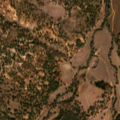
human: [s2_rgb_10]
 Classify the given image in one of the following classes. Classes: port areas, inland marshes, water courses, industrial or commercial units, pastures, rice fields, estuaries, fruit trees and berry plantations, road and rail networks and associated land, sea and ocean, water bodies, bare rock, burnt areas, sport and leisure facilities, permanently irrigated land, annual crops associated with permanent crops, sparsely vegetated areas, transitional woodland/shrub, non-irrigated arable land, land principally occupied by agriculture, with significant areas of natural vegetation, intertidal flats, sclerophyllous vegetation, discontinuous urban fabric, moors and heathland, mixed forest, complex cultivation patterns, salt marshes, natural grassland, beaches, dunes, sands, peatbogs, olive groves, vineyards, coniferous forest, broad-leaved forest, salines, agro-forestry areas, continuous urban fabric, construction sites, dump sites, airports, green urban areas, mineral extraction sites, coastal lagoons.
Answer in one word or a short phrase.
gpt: non-irrigated arable land, agro-forestry areas, broad-leaved forest